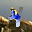
Label: 4